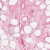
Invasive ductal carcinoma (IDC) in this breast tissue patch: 0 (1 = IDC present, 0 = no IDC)